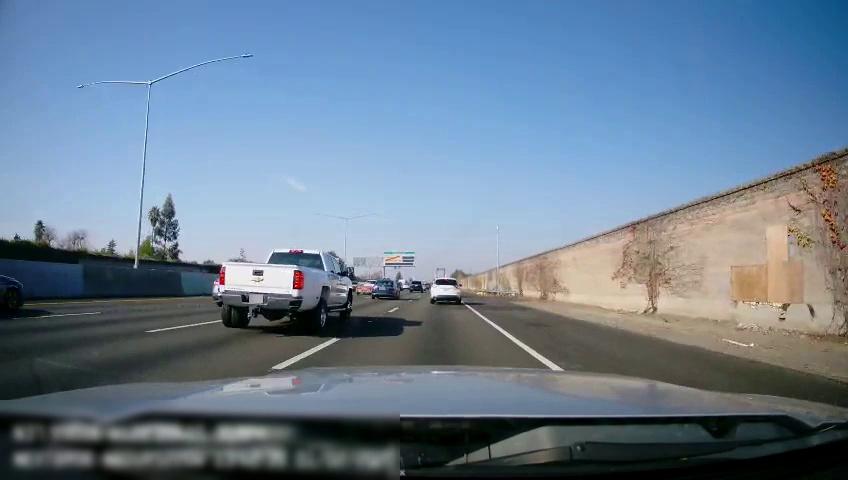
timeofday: Day
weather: Sunny
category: Drivable Space
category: Vehicles | Car
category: Vehicles | Truck
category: Vehicles | SUV
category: Vehicles | Car
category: Vehicles | SUV
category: Vehicles | Car
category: Vehicles | Car
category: Lanes | Current Lane
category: Lanes | Current Lane
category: Lanes | Alternate Lane
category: Lanes | Alternate Lane
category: Lanes | Alternate Lane
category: Traffic | Signs